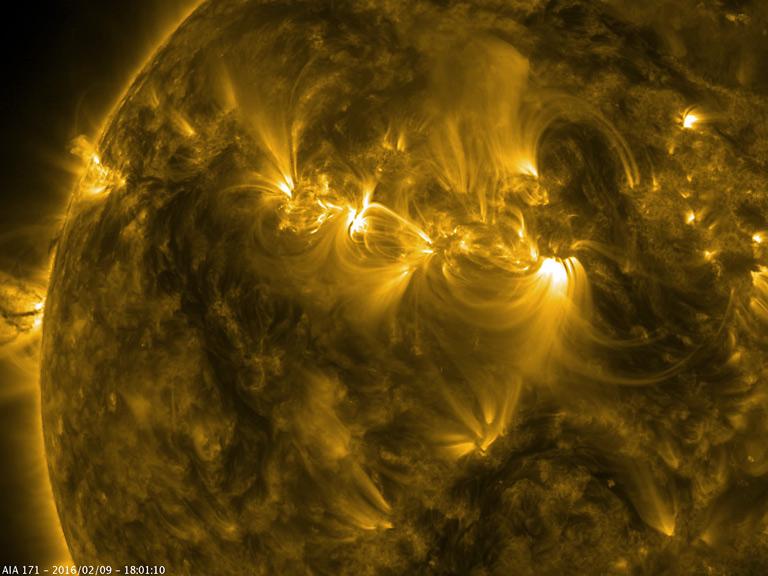
Solar Triumvirate Sun, Solar Dynamics Observatory SDO